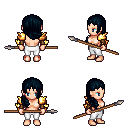
a pixel art fantasy rpg character, female body template, human, light skin, gold arm armor, white pants, raven right-swept hairstyle, cloth bracers, spear, four views (front, back, left, right), 2x2 character sprite sheet, small pixel art, hard edges, no anti-aliasing